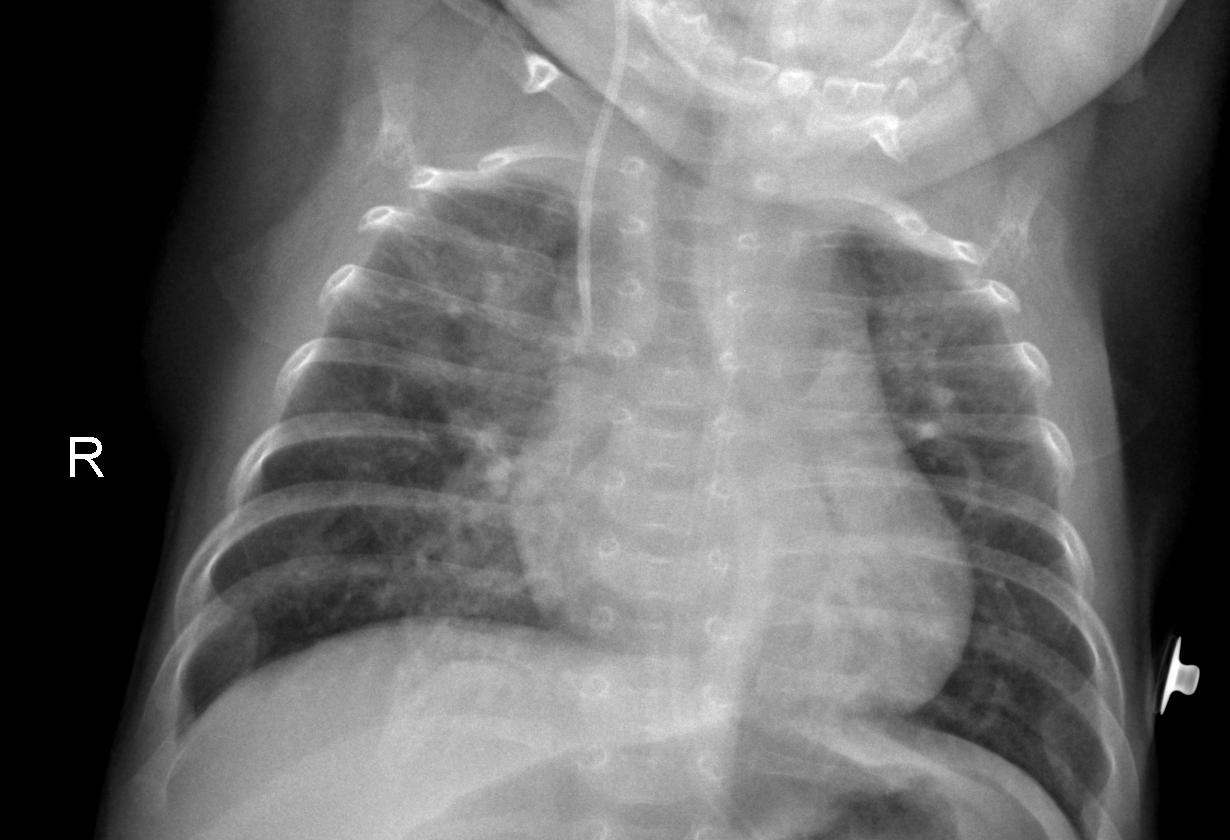
Diagnosis: PNEUMONIA